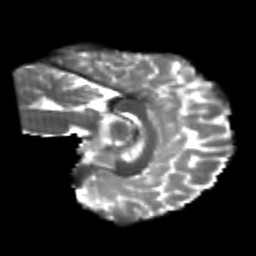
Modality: T2w
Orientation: sagittal
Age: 21
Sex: female
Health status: healthy
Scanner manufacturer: philips
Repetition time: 7.384 s
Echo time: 0.08599 s